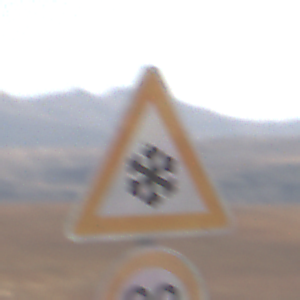
Verkehrszeichen: SchneeOderEisglaette
Zusatzzeichen unten: Geschwindigkeit90
Umgebung: Outdoor, Nature
Tageszeit: Midday
Wetter: PartlyCloudy
Licht: Natural
Jahreszeit: NotSpecified
Kontrast: HighContrast